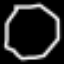
Label: octagon